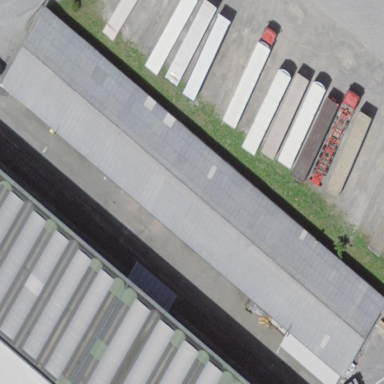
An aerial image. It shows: Industrial building.